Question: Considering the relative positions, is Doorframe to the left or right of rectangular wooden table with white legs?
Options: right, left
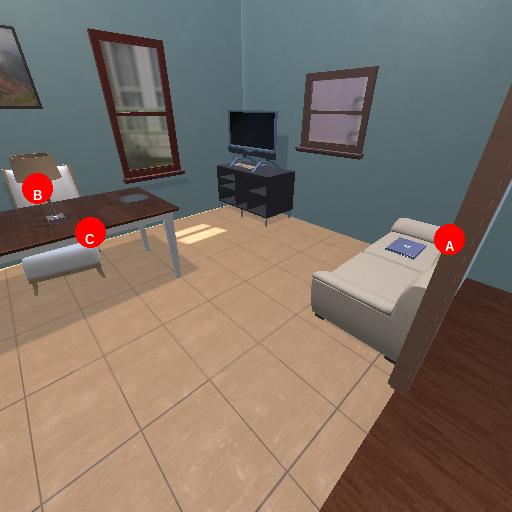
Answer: right